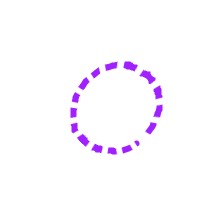
Shape: circle